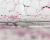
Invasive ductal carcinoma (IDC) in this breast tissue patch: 0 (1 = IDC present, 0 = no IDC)